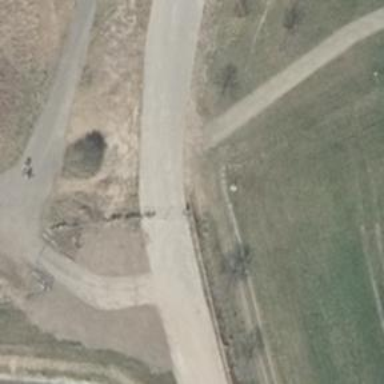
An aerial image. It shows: Track road with ground surface.